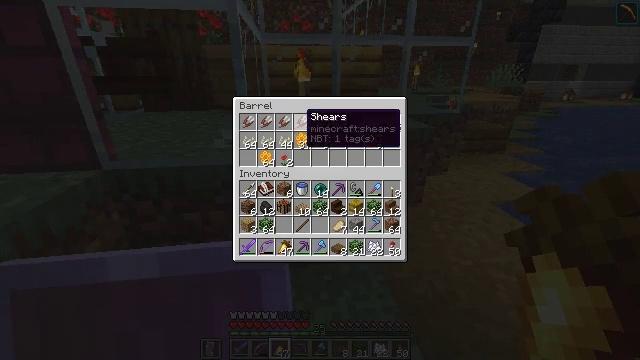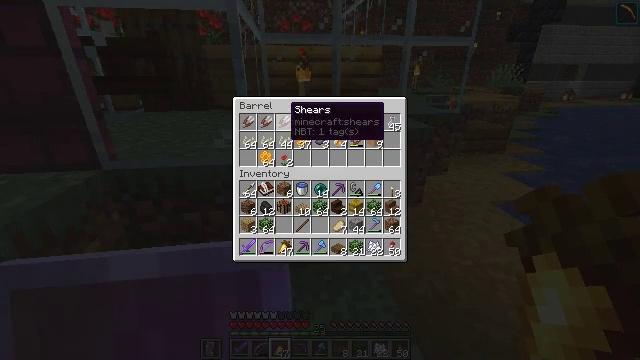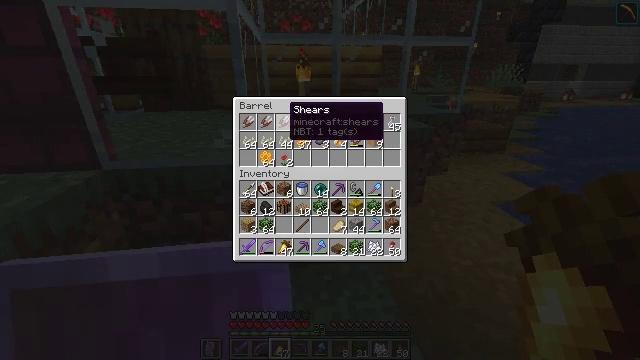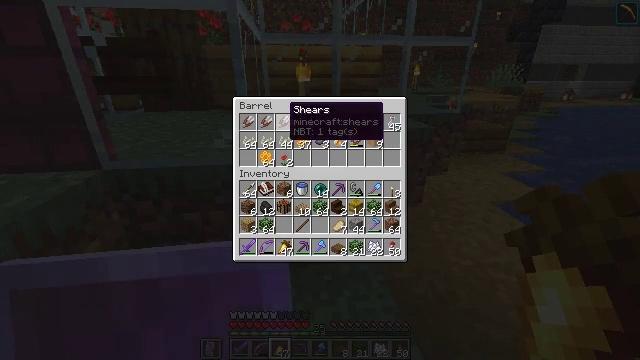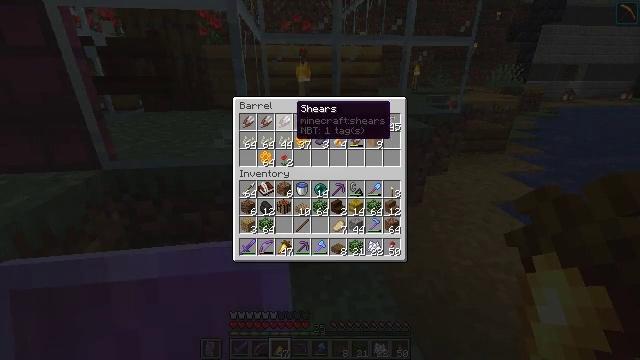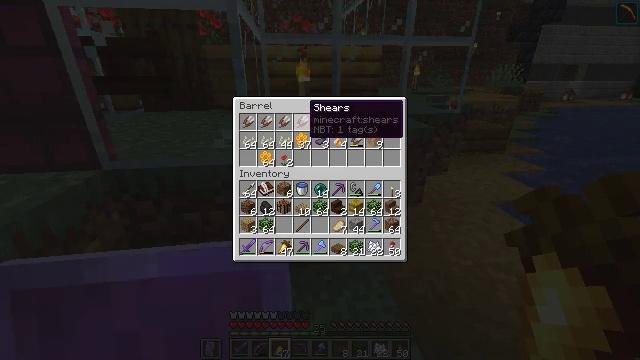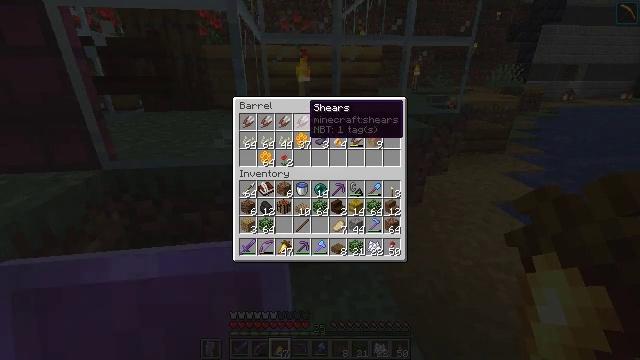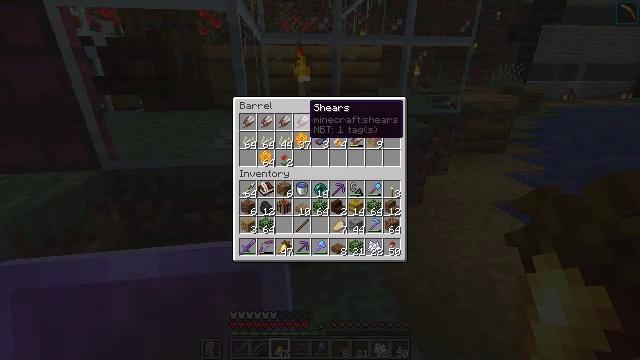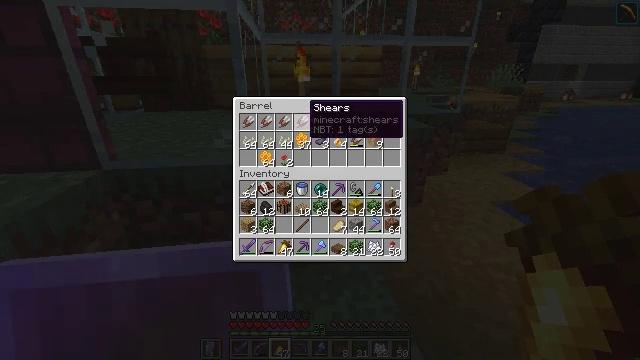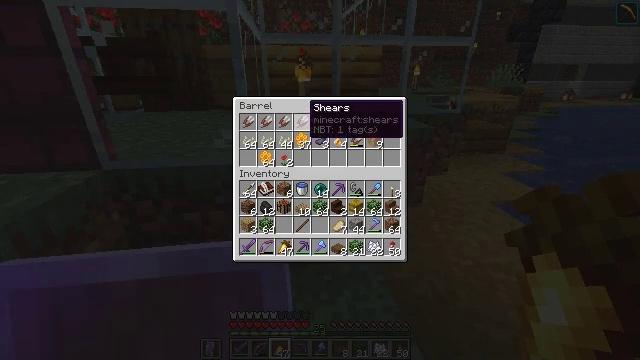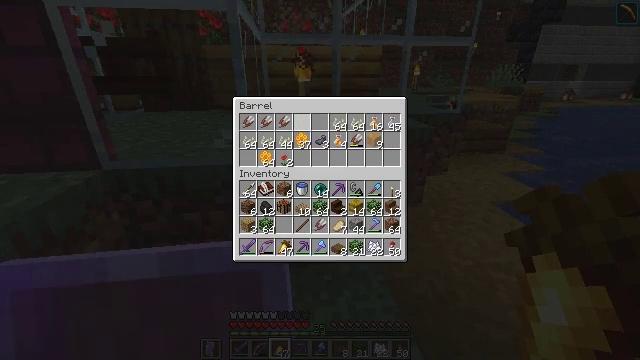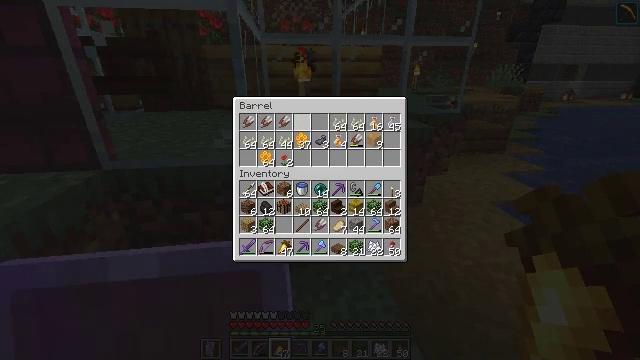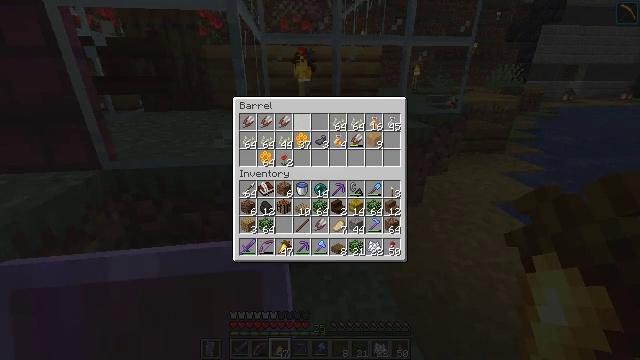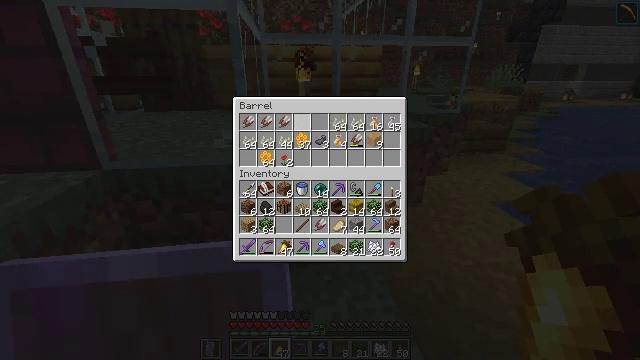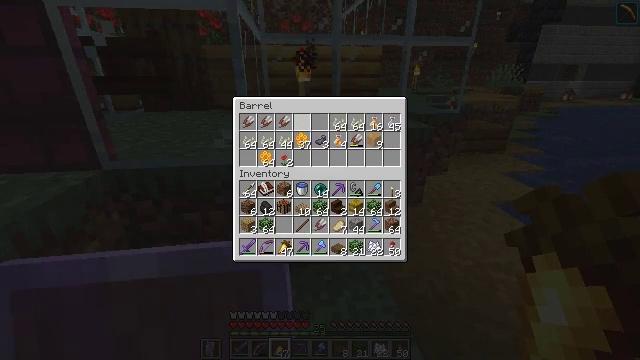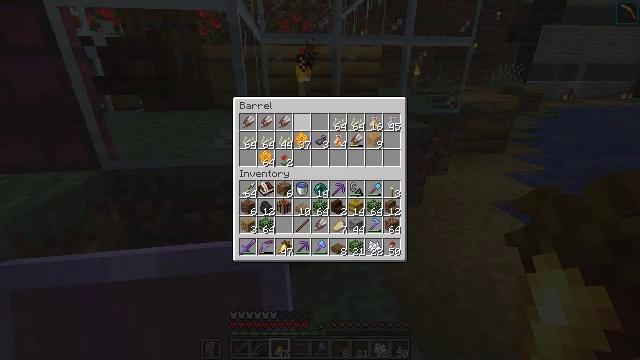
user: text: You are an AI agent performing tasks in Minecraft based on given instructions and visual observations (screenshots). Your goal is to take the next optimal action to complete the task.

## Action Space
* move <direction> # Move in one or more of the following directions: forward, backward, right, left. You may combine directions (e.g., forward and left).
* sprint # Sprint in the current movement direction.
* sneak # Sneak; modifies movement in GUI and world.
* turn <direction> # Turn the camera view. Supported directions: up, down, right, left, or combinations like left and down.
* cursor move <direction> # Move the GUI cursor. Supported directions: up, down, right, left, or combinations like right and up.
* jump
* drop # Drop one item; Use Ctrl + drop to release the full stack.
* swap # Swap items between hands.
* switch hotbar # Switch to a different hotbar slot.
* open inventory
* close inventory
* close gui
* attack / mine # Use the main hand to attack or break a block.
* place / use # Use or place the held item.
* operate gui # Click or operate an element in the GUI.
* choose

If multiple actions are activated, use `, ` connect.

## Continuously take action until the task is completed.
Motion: motion action
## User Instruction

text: Trim the tree by mining oak leaves.
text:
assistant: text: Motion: cursor move left and up
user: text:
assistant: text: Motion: sneak
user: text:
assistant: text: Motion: sneak
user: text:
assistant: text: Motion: sneak, cursor move right
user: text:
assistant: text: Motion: sneak, cursor move right
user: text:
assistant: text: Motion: sneak
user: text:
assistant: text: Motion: sneak
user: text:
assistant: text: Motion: sneak
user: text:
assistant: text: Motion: sneak
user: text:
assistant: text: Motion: sneak, operate gui
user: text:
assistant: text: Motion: sneak, operate gui
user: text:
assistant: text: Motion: sneak, operate gui
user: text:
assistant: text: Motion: sneak
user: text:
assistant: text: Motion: sneak
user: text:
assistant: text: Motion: no_op
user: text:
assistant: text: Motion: no_op
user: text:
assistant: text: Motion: no_op
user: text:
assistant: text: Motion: no_op
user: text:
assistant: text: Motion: no_op
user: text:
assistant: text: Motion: no_op
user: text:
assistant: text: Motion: cursor move left
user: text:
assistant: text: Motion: turn left, close gui
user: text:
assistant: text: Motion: move forward, turn left and up
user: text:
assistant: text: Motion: move forward, turn left and up
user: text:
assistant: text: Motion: move forward, turn left and up
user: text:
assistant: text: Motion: move forward, turn left and up
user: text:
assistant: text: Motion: move forward, turn left
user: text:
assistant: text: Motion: move forward
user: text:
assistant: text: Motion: move forward, open inventory
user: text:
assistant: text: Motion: move forward, open inventory